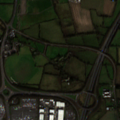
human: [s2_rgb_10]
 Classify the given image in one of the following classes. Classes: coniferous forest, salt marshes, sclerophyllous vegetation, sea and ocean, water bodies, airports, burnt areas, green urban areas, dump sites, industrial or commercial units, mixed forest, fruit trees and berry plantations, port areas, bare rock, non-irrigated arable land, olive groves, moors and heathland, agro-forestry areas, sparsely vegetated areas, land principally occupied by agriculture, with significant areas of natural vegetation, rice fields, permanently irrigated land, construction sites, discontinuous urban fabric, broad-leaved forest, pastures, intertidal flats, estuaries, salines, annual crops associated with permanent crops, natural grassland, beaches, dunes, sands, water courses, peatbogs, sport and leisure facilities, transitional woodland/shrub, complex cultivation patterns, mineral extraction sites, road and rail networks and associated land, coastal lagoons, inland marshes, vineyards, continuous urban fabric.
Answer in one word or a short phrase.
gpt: road and rail networks and associated land, airports, non-irrigated arable land, pastures, complex cultivation patterns